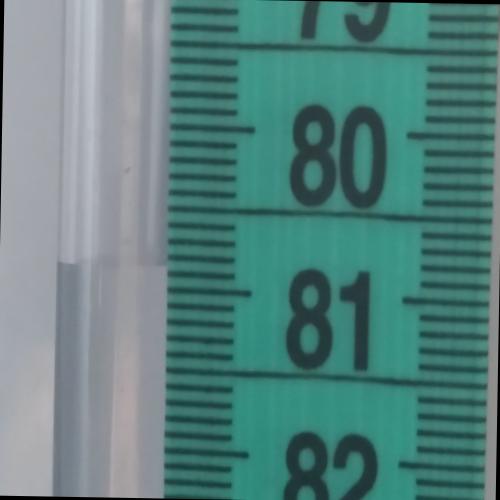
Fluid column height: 80.9 cm